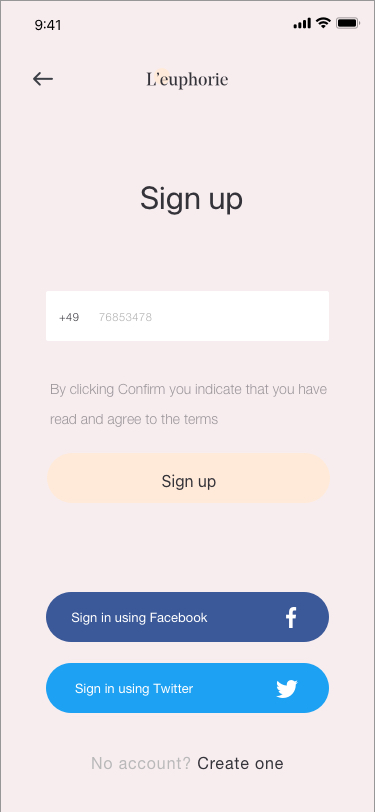
Text in this UI design:
No account? Create one
By clicking Confirm you indicate that you have read and agree to the terms
Sign up